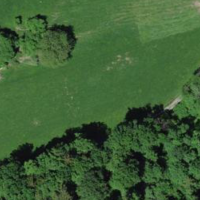
EUNIS habitat code: 43
Species observed at this site:
Aruncus dioicus